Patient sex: M
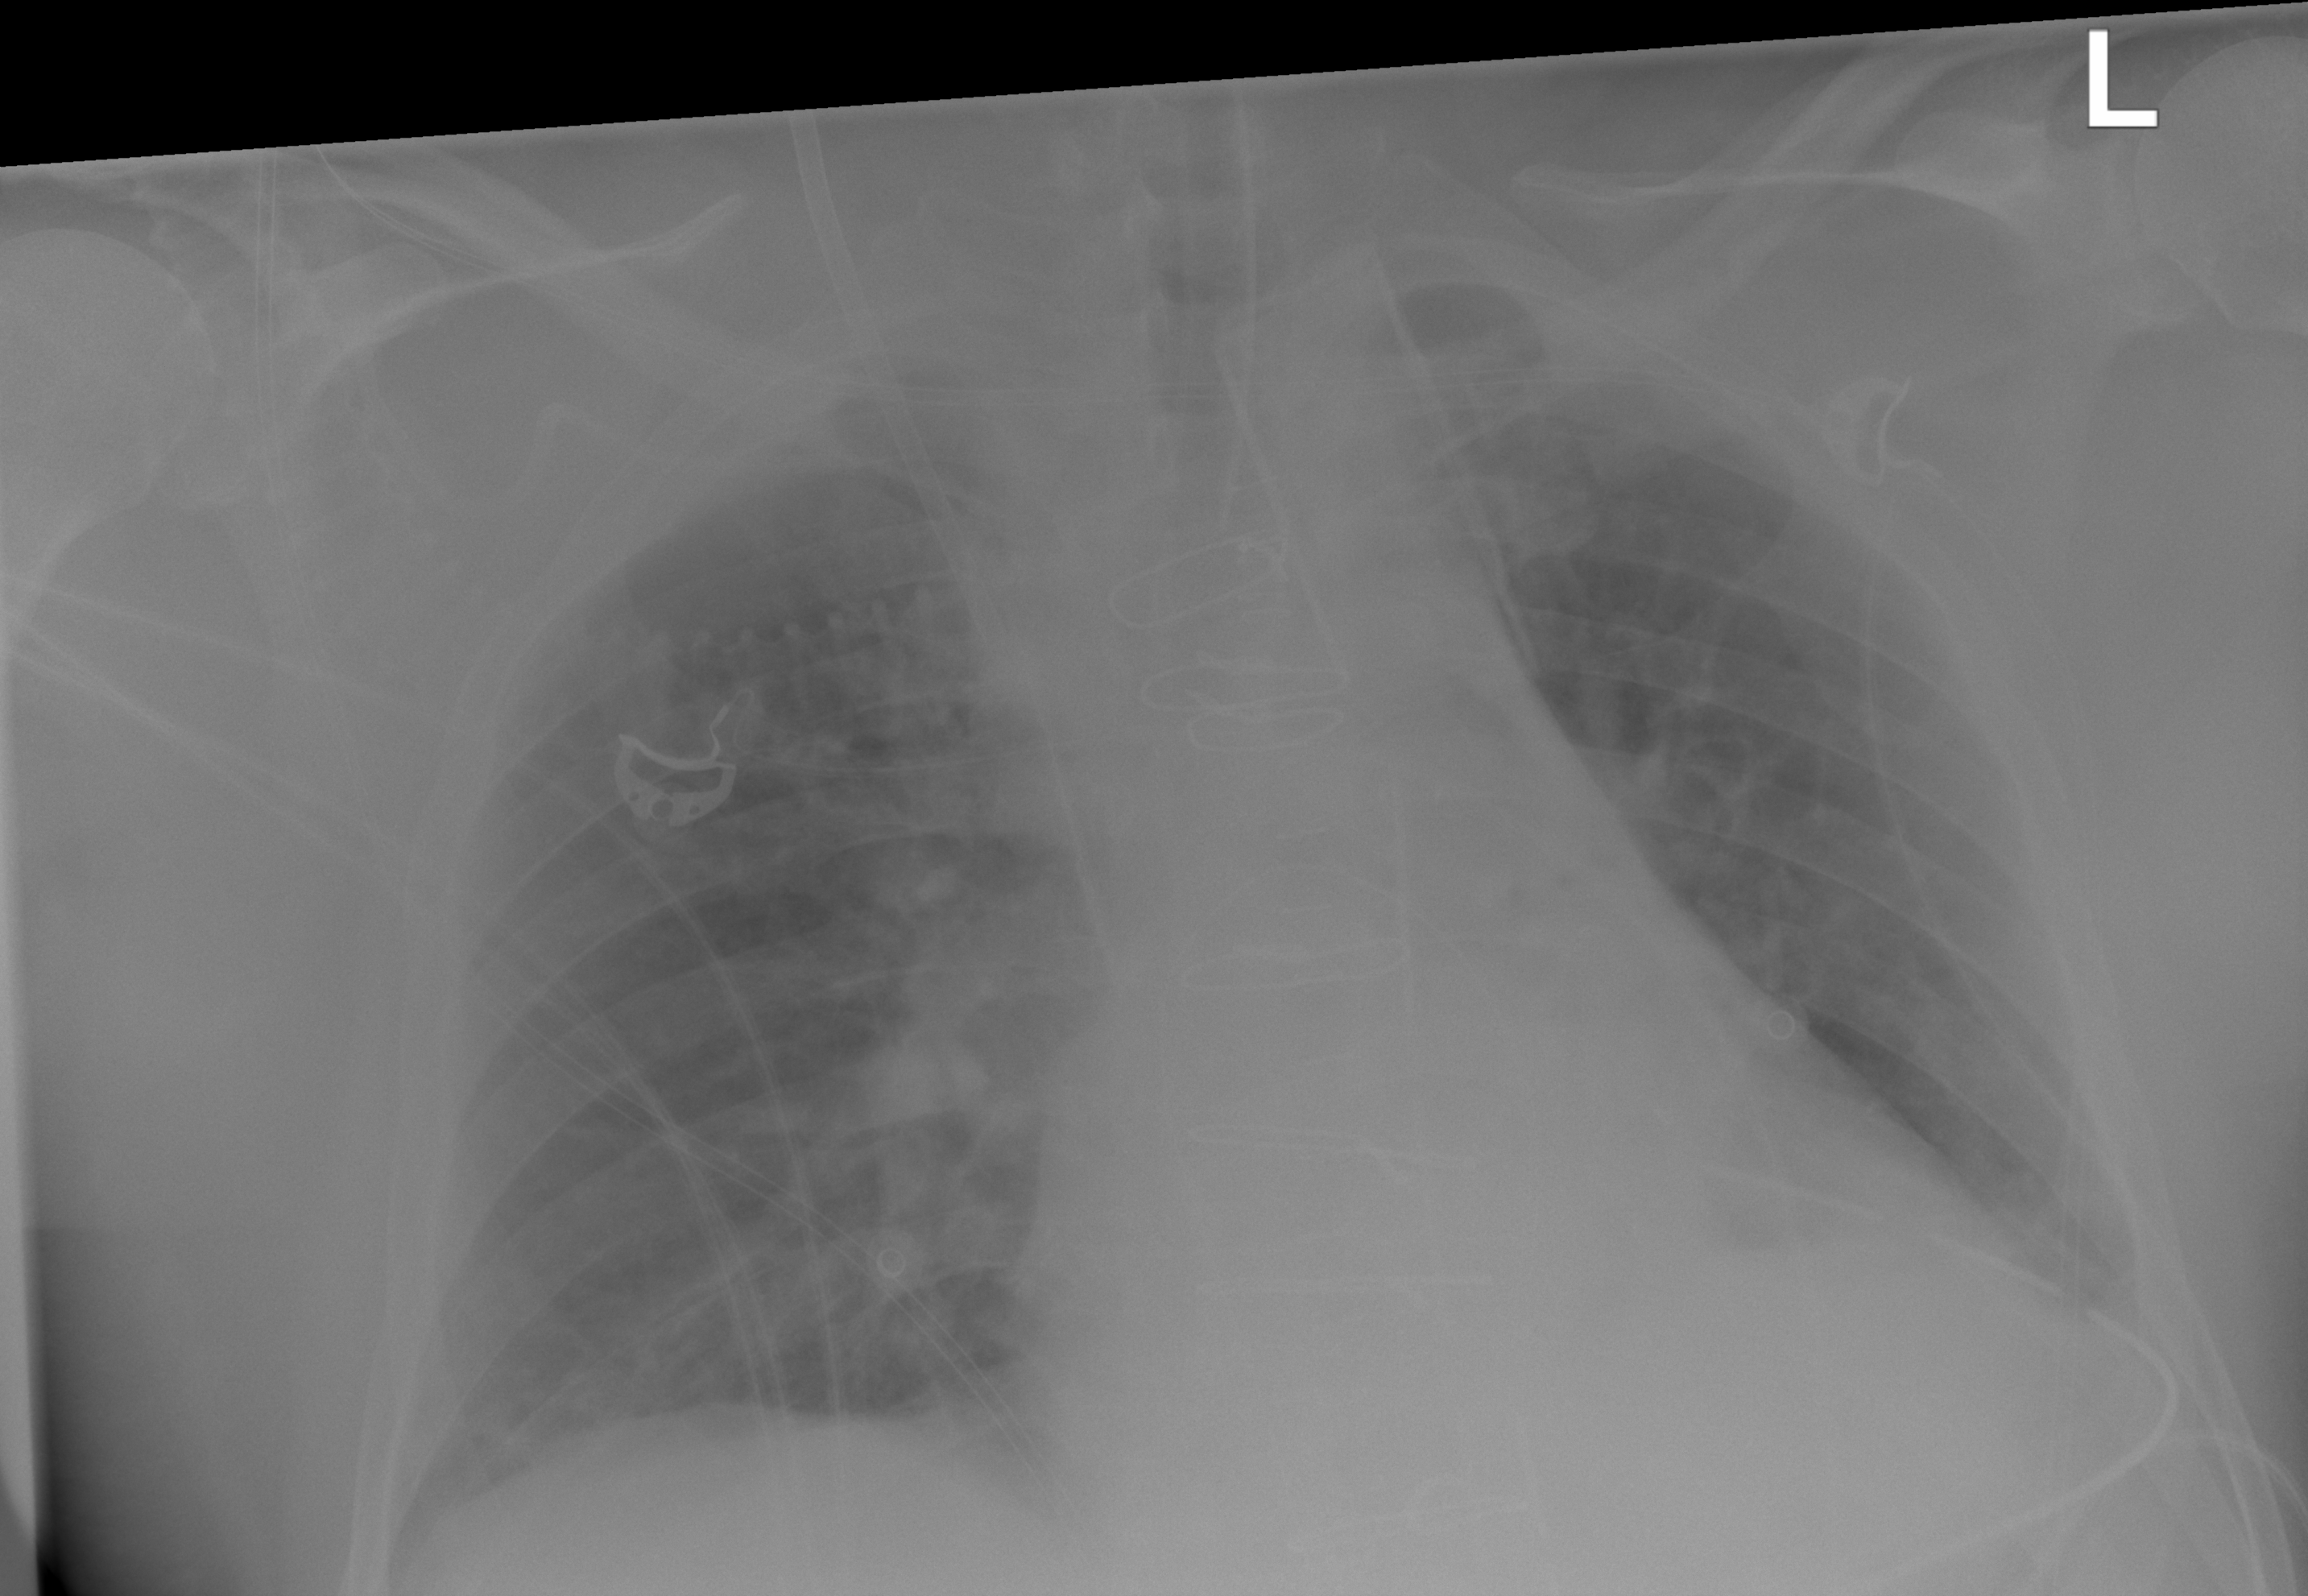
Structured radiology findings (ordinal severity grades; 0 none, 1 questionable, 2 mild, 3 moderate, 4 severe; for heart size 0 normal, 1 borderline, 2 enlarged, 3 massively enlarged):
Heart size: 0
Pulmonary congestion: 2
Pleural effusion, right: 0
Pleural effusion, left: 0
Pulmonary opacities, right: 0
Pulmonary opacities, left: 0
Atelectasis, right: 0
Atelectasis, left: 0